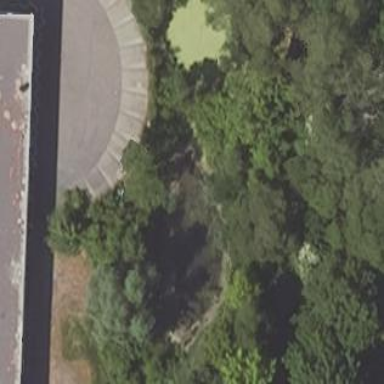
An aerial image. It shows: Pond with natural water.